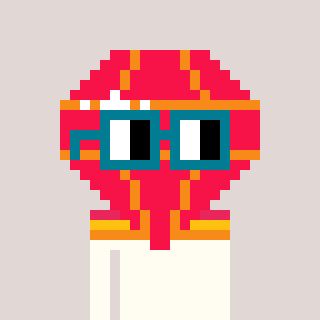
a pixel art character with square dark green glasses, a red diamond-shaped head and a grayscale-colored body on a warm background